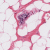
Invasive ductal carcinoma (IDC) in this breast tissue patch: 0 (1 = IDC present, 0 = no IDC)